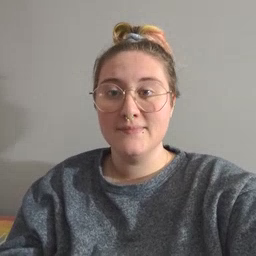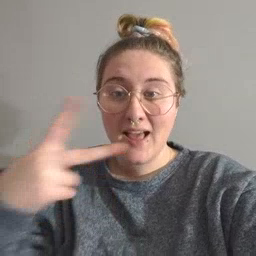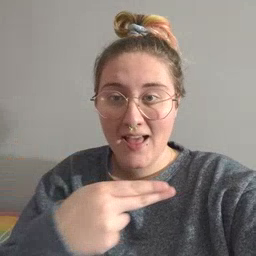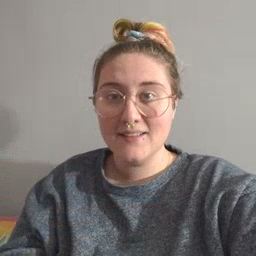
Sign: cut